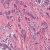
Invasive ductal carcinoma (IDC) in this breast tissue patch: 1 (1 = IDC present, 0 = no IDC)